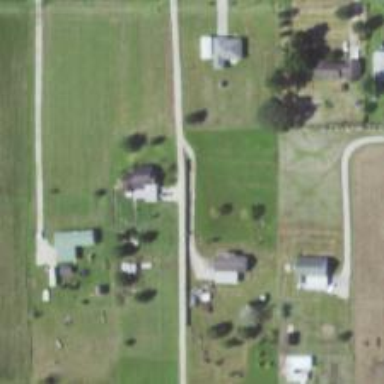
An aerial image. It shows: Driveway leading to service road.